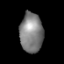
Tissue: prostate
Cell type: Fibroblasts
Senescence score: 0.7887
Nuclear area (px): 895
Mean DAPI intensity: 128.211